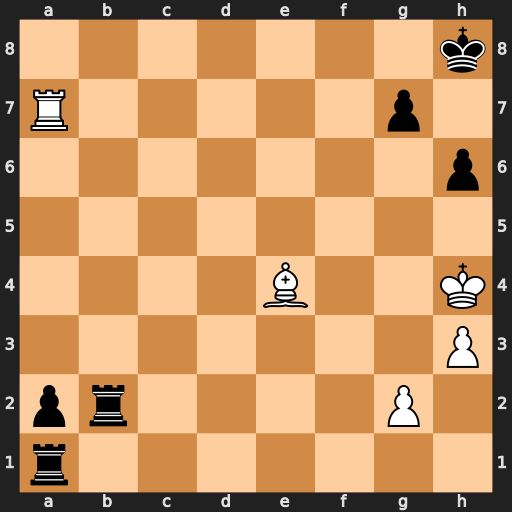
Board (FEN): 7k/R5p1/7p/8/4B2K/7P/pr4P1/r7
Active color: w
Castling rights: -
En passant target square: -
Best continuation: Ra8+ Rb8 Rxb8#